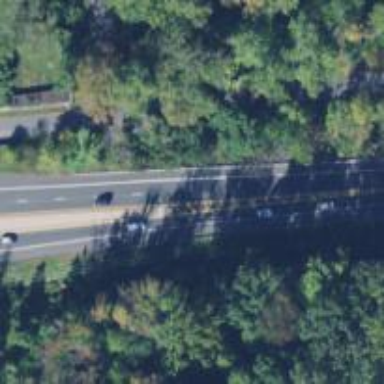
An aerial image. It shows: This image shows trunk highway that functions as expressway.